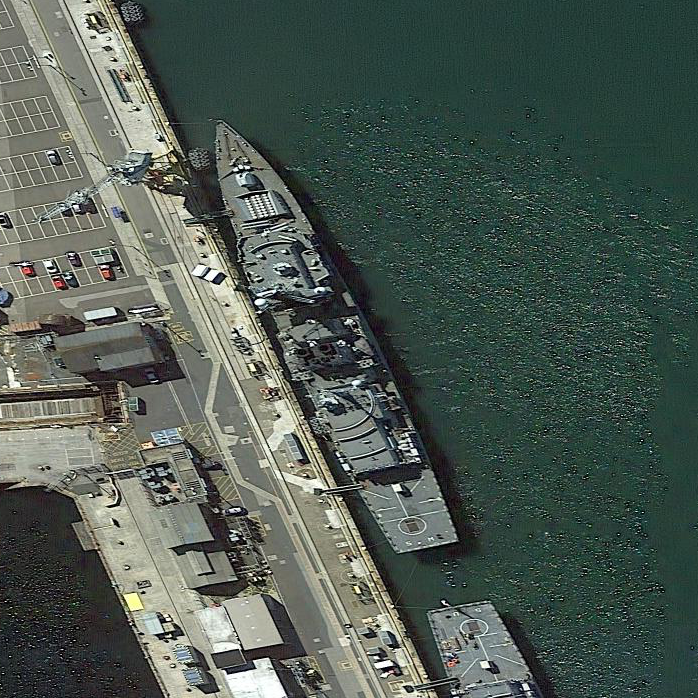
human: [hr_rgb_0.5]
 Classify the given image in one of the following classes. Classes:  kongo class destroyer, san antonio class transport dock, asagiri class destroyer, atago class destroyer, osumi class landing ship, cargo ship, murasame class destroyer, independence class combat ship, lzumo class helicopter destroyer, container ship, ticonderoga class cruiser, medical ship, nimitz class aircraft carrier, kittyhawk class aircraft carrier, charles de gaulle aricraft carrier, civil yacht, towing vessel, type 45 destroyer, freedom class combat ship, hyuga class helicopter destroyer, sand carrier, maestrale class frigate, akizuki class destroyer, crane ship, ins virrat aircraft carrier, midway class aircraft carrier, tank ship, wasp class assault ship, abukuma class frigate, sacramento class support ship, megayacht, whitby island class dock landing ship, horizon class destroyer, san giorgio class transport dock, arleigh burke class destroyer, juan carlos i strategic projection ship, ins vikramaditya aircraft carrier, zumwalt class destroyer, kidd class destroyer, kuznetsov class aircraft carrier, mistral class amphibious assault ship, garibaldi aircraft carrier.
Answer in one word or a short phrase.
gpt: Type 45 destroyer